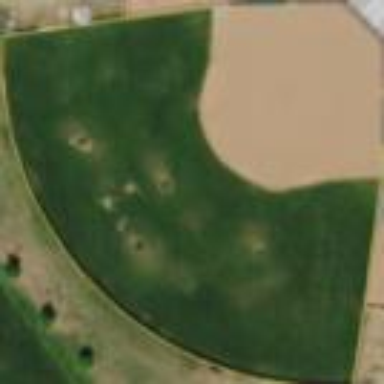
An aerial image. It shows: Baseball pitch for leisure land.